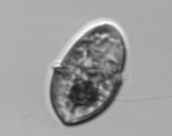
Label: Gyrodinium